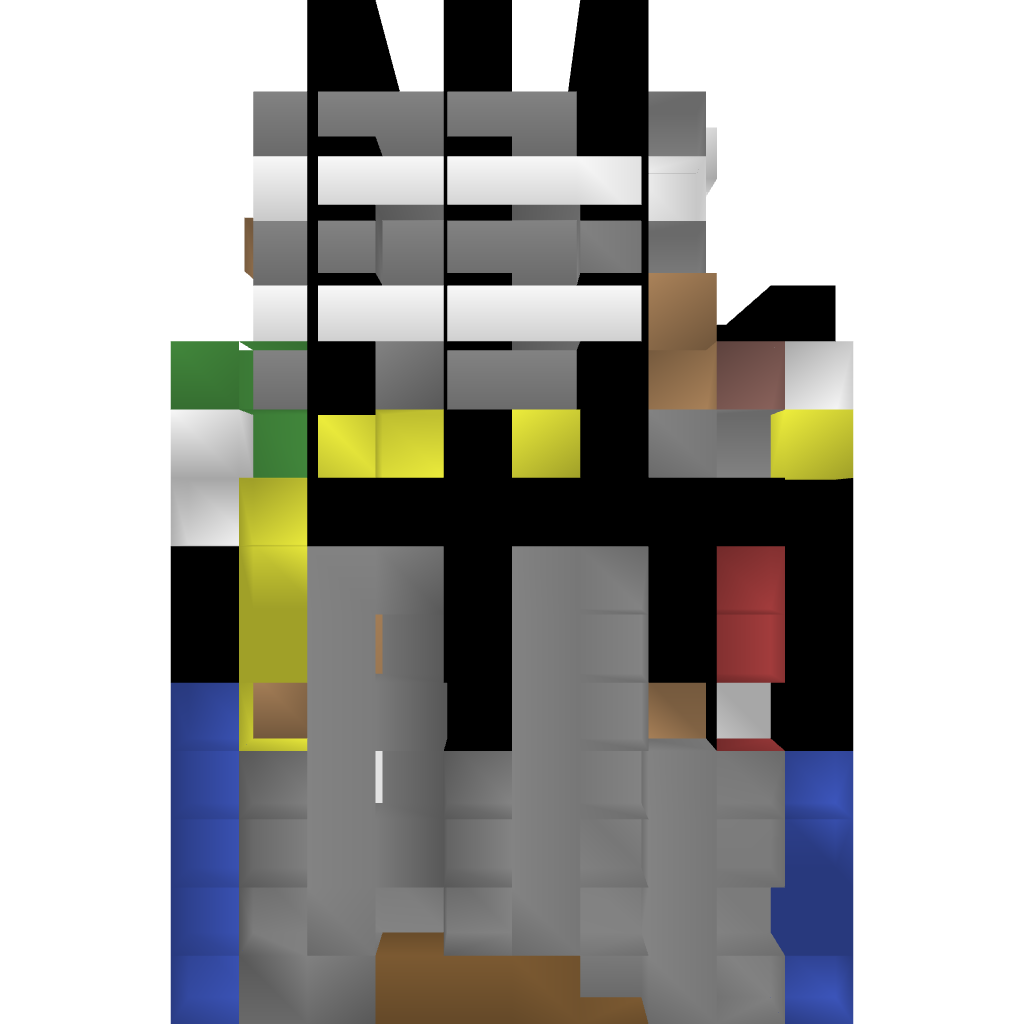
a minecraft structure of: Pigonge's 10x10 Survival House 3 bad low quality